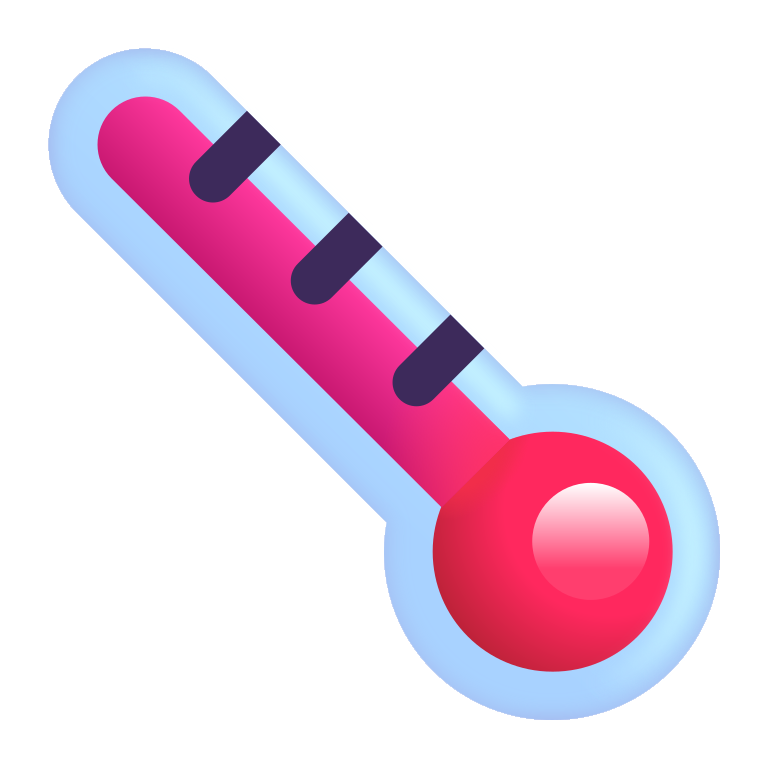
thermometer color